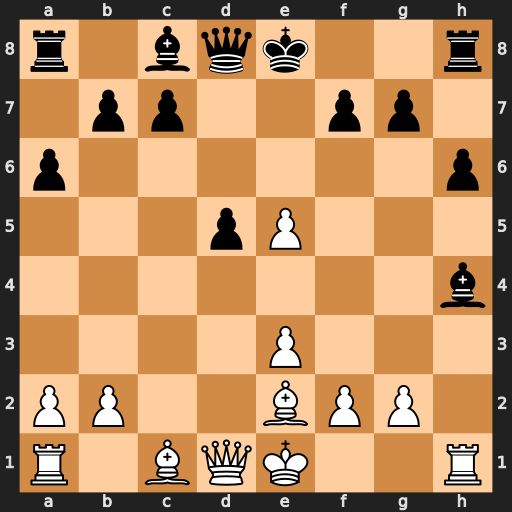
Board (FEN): r1bqk2r/1pp2pp1/p6p/3pP3/7b/4P3/PP2BPP1/R1BQK2R
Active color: w
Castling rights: KQkq
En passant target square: -
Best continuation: Qa4+ Bd7 Qxh4 Qxh4 Rxh4